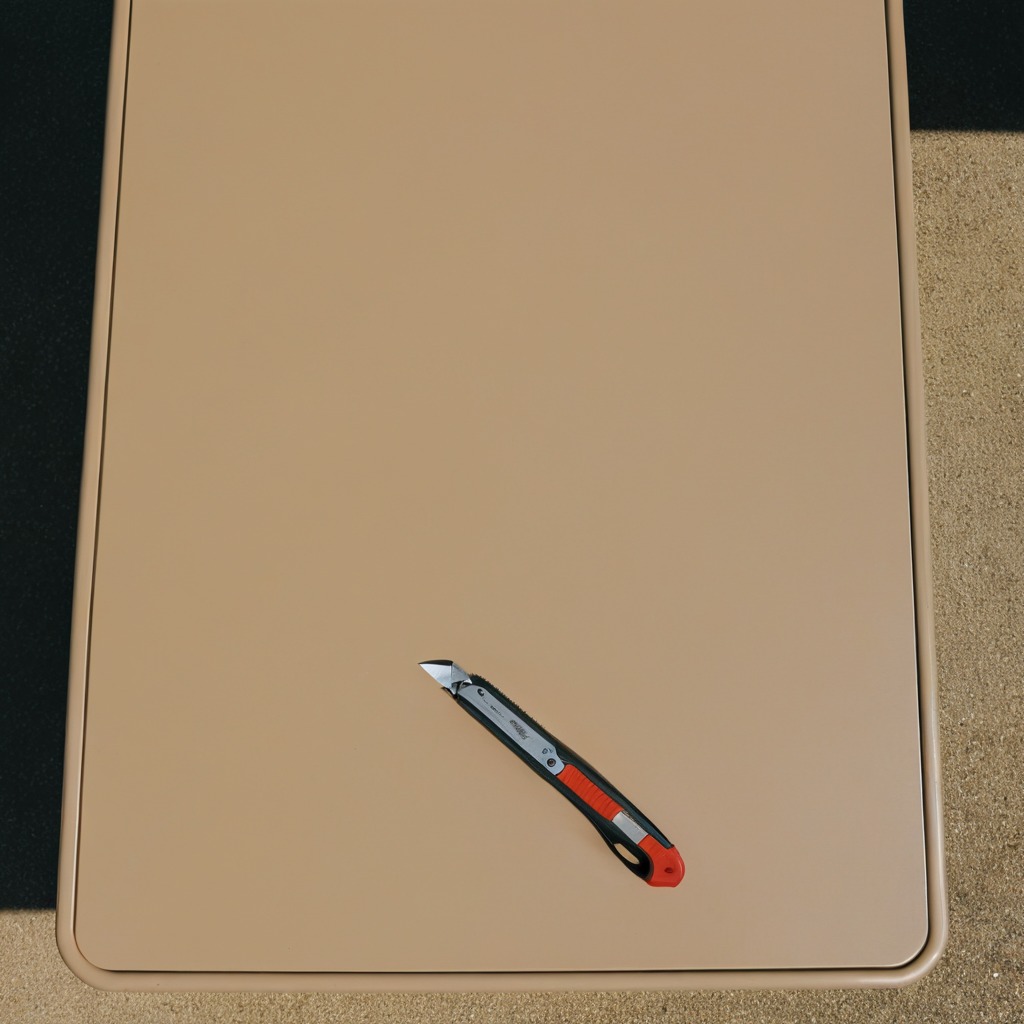
A utility knife lies on a clean utility table in a temporary outdoor tool station afternoon light present textured surface.